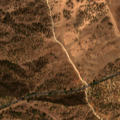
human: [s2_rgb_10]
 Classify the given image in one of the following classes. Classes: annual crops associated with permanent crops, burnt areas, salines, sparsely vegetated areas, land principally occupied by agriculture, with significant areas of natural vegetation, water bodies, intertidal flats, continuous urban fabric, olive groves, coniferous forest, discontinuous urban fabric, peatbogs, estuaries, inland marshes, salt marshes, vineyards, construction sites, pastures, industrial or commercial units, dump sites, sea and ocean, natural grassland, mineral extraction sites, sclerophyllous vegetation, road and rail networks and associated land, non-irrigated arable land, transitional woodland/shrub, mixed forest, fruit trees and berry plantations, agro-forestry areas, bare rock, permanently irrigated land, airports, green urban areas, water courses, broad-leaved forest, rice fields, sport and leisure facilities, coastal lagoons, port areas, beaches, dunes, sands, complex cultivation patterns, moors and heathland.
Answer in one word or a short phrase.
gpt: agro-forestry areas